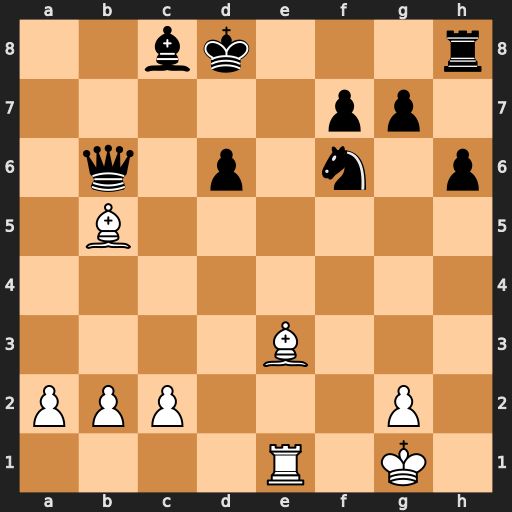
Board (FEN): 2bk3r/5pp1/1q1p1n1p/1B6/8/4B3/PPP3P1/4R1K1
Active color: w
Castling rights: -
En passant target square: -
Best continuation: Bxb6#